Field crop: maize
Growth stage: 2
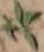
Species: atriplex